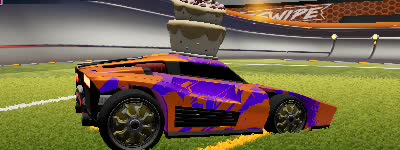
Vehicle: breakout